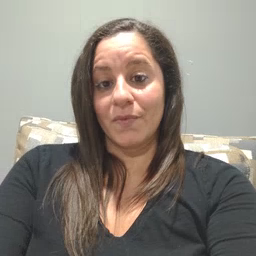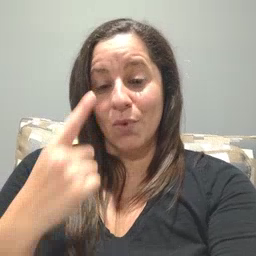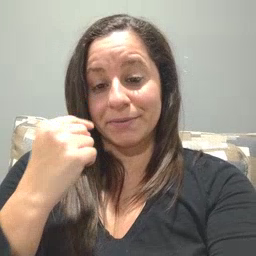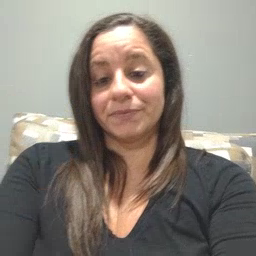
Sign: cry